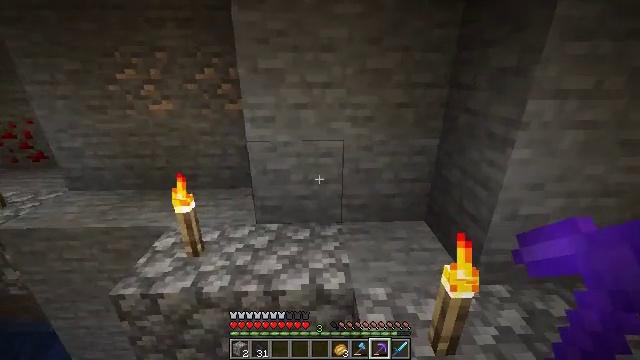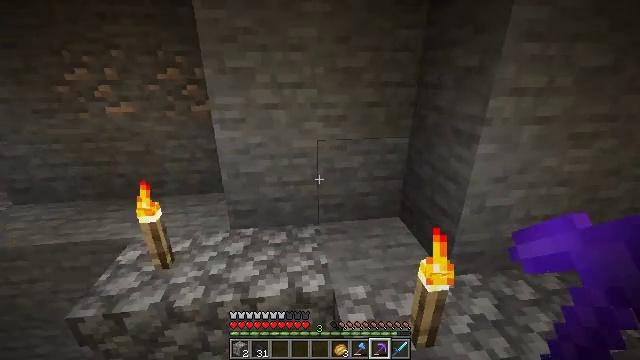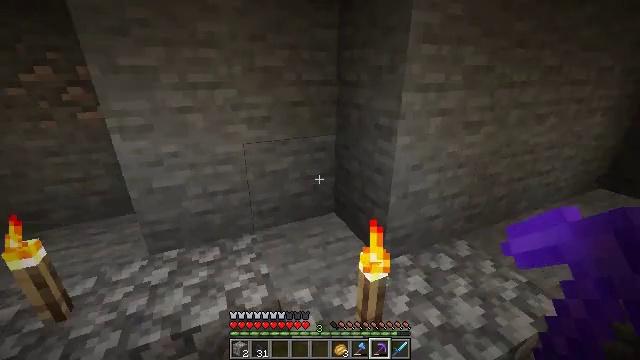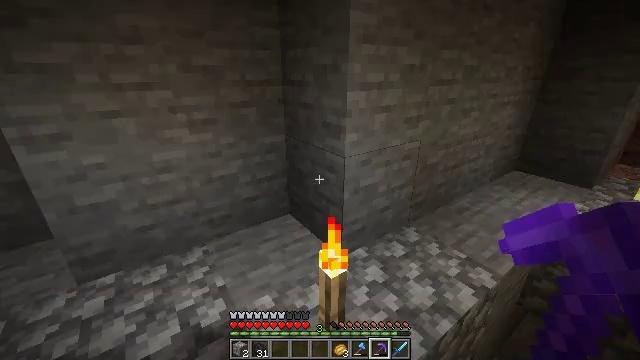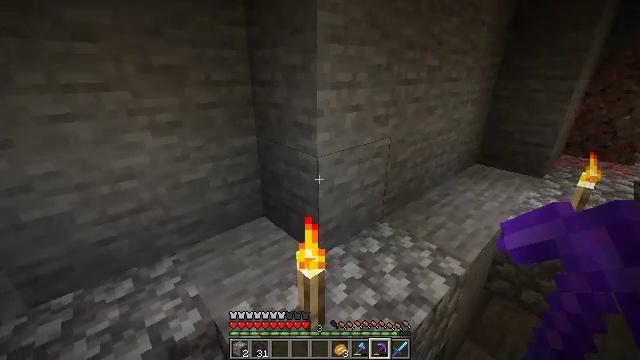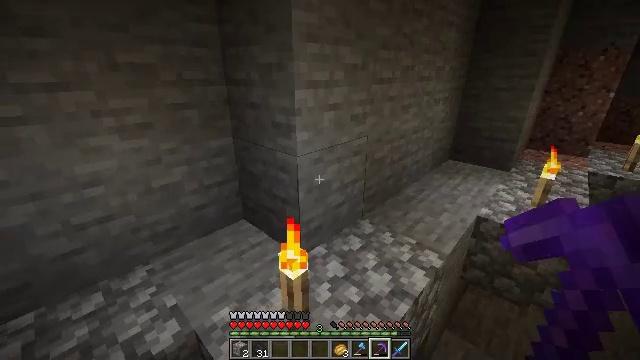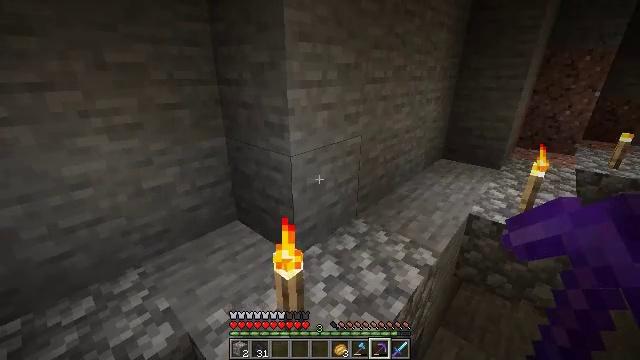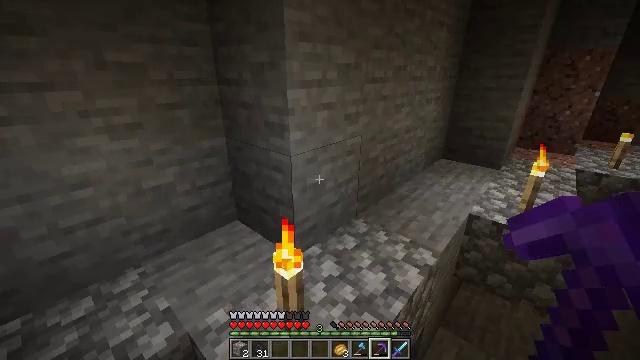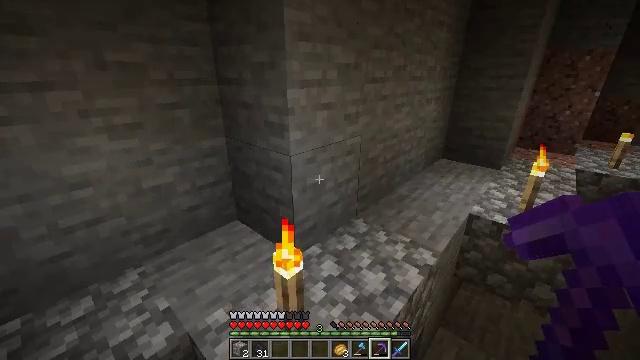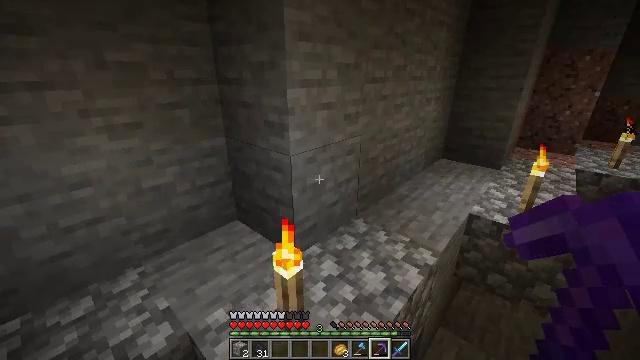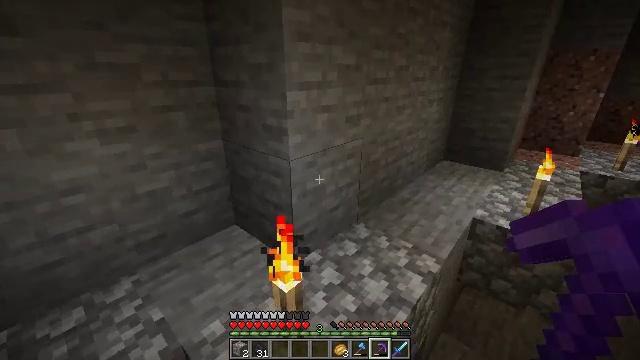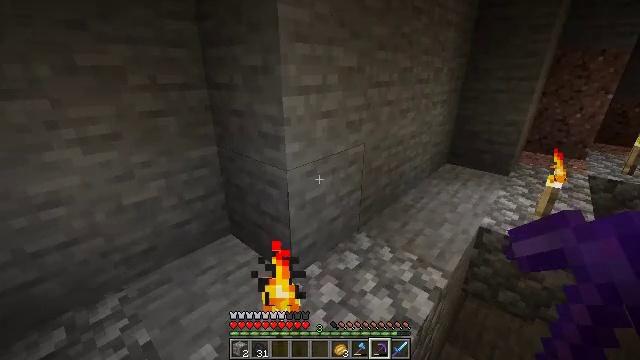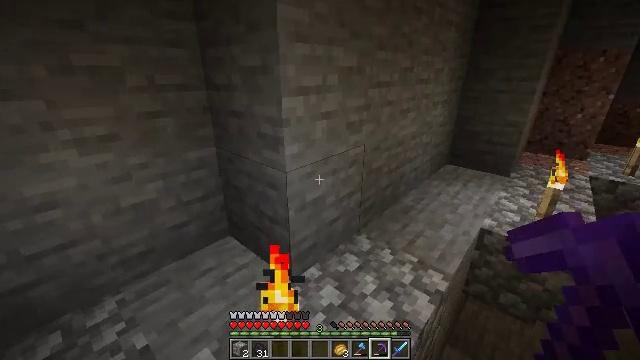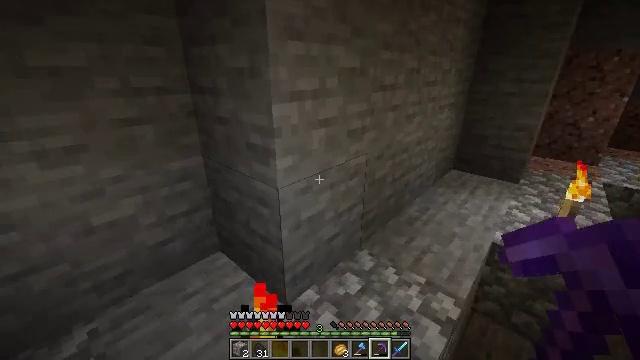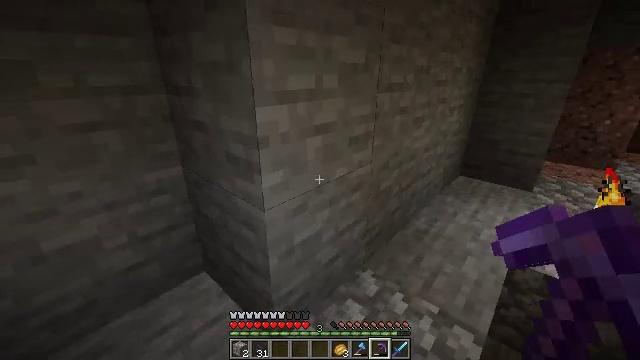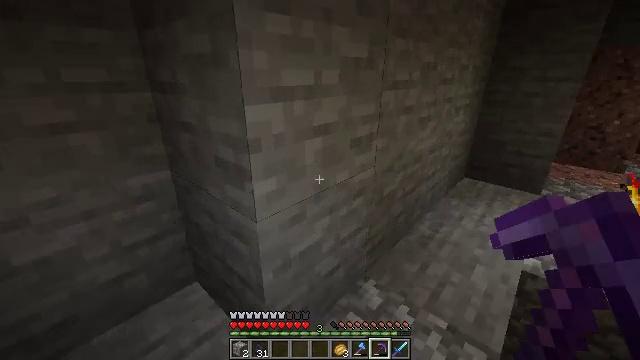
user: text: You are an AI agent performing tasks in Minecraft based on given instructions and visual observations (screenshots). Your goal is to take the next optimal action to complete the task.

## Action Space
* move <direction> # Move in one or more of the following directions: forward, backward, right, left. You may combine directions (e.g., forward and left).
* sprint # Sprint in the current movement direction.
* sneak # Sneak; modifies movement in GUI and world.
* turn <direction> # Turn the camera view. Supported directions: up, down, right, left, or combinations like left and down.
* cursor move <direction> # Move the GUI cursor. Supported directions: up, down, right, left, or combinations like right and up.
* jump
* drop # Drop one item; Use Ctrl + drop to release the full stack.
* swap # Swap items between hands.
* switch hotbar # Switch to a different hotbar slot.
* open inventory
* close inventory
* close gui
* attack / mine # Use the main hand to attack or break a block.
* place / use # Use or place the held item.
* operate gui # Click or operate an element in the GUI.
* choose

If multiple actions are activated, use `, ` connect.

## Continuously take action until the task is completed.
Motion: motion action
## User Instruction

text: Collect cobblestone blocks for construction.
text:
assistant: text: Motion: turn right
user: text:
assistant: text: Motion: turn right
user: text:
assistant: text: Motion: turn right
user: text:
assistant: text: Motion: turn right
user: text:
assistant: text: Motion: turn right
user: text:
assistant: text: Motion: turn right
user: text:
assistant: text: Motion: no_op
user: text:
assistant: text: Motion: no_op
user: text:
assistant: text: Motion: no_op
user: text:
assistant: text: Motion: move forward
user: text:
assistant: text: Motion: move forward
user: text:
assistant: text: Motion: move forward
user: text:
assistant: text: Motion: move forward
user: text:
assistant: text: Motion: move forward
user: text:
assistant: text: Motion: move forward
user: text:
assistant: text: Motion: move forward, turn right
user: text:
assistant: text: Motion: move forward, turn right
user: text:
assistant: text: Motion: move forward, turn right
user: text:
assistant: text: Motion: move forward, turn right and up
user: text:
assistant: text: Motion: move forward, turn right and up
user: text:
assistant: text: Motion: move forward
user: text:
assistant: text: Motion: no_op
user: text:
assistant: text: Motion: no_op
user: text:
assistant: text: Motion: no_op
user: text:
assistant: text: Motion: no_op
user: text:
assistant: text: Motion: no_op
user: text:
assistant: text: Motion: no_op
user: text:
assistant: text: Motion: no_op
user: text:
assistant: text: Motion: move forward
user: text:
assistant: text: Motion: move forward